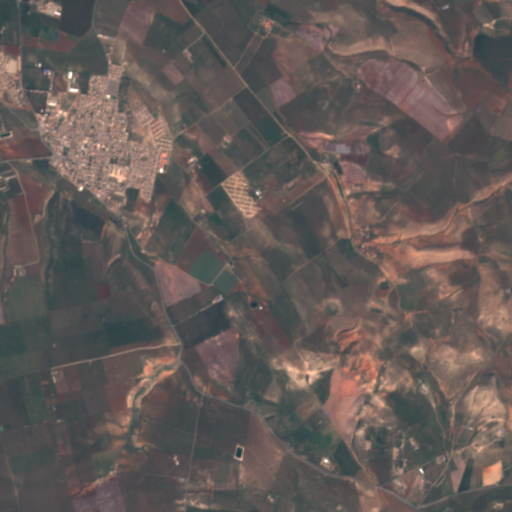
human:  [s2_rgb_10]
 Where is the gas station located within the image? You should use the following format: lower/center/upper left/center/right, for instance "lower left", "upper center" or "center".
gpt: The gas station is located in the upper left of the image.
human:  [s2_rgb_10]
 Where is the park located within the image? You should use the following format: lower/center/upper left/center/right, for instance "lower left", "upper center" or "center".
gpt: The park is located in the upper left of the image.
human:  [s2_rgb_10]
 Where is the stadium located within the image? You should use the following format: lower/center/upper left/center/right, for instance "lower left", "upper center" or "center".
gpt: The stadium is located in the upper left of the image.
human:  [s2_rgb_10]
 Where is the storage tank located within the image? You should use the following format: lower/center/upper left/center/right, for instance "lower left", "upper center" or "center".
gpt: The storage tank is located in the center left of the image.
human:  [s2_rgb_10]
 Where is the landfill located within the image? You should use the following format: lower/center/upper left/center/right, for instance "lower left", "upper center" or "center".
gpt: There is no landfill in the image.